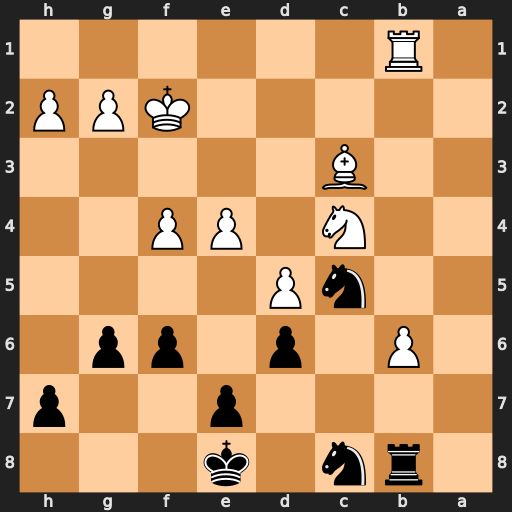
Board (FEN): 1rn1k3/4p2p/1P1p1pp1/2nP4/2N1PP2/2B5/5KPP/1R6
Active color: b
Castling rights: -
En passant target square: -
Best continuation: Nxe4+ Kf3 Nxc3